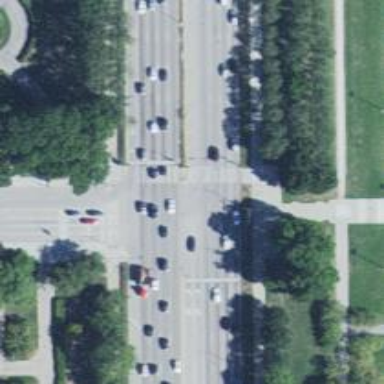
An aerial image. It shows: Trunk highway with separate sidewalk. The highway is motorroad and expressway.